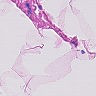
Metastatic tissue present: no